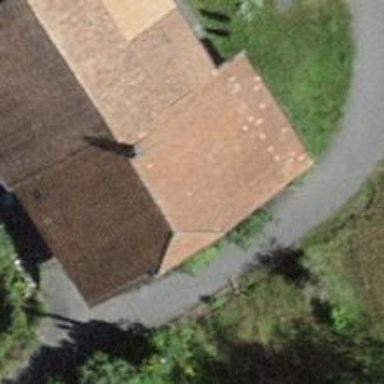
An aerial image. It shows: Farm building.